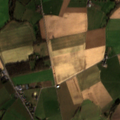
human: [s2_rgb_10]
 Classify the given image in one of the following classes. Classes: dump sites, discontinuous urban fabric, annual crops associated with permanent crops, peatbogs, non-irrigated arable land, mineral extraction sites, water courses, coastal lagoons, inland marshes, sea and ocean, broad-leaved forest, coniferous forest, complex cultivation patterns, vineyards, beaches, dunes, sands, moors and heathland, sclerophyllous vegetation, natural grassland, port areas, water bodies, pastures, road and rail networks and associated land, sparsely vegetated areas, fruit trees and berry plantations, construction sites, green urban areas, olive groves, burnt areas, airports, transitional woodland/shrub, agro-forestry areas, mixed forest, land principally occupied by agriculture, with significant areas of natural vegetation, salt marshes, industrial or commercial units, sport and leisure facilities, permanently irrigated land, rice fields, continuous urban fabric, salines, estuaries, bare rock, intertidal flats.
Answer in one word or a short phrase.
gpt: discontinuous urban fabric, non-irrigated arable land, pastures, complex cultivation patterns, mixed forest